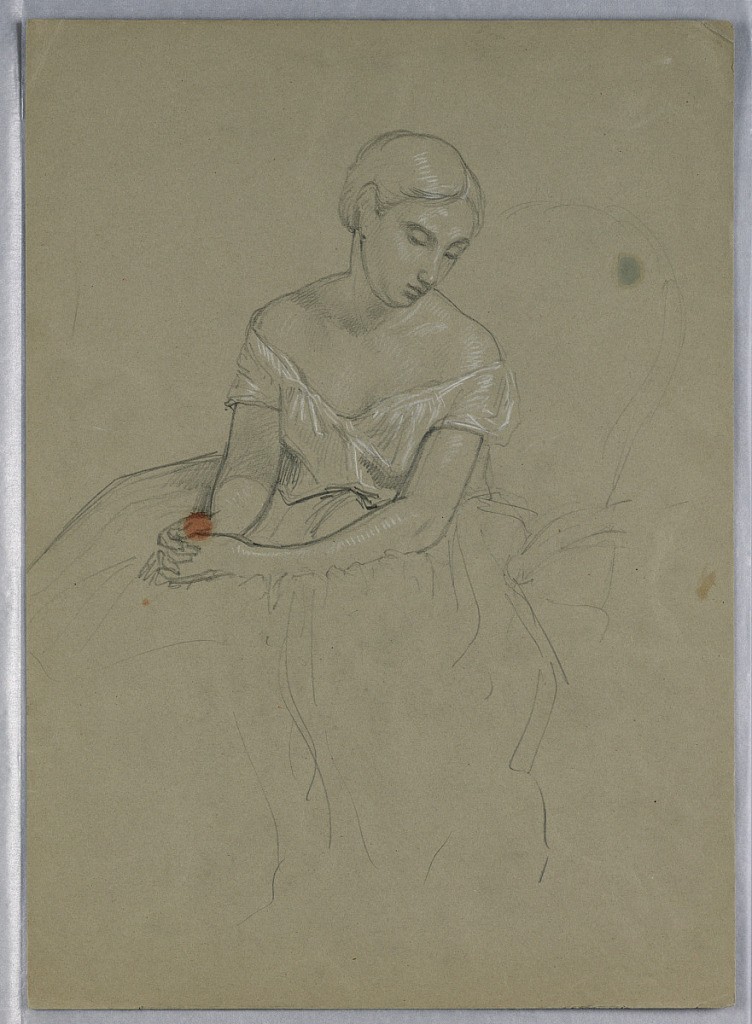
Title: Study for "Martha Washington Reception"
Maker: Daniel Huntington, American, 1816–1906
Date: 1860
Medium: Graphite, White Chalk Support: Gray Wove Paper
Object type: Drawing
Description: Vertical rectangle. Woman seated facing frontally, her head turned downwards to the right. Her hands clasped in her lap. Her skirt sketched.